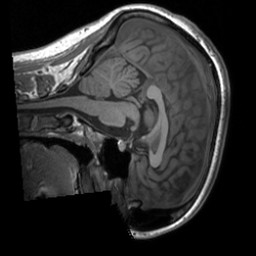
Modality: T1w
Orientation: sagittal
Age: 18
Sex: female
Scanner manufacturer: siemens
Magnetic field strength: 3 T
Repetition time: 1.9 s
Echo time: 0.00226 s